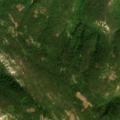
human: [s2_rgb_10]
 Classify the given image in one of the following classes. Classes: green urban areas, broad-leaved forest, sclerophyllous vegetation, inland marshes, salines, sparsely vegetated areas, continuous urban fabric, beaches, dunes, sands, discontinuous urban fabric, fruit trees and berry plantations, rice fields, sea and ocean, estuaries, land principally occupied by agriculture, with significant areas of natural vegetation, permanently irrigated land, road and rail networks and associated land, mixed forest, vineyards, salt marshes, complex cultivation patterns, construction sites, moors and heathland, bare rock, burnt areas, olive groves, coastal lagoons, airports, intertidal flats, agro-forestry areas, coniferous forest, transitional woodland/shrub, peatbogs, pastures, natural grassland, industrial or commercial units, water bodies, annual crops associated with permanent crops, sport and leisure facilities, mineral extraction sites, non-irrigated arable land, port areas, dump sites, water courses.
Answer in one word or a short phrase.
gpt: broad-leaved forest, transitional woodland/shrub